Question: >
<URL>
Is there a way to know what other apps have been installed in an iPhone or other iOS devices?. I know that all ios apps are sandboxed so this may be impossible on a non-jailbroken device. but there is an App can do that.!not jailbroken (see image), How can it know all the apps I have installed?

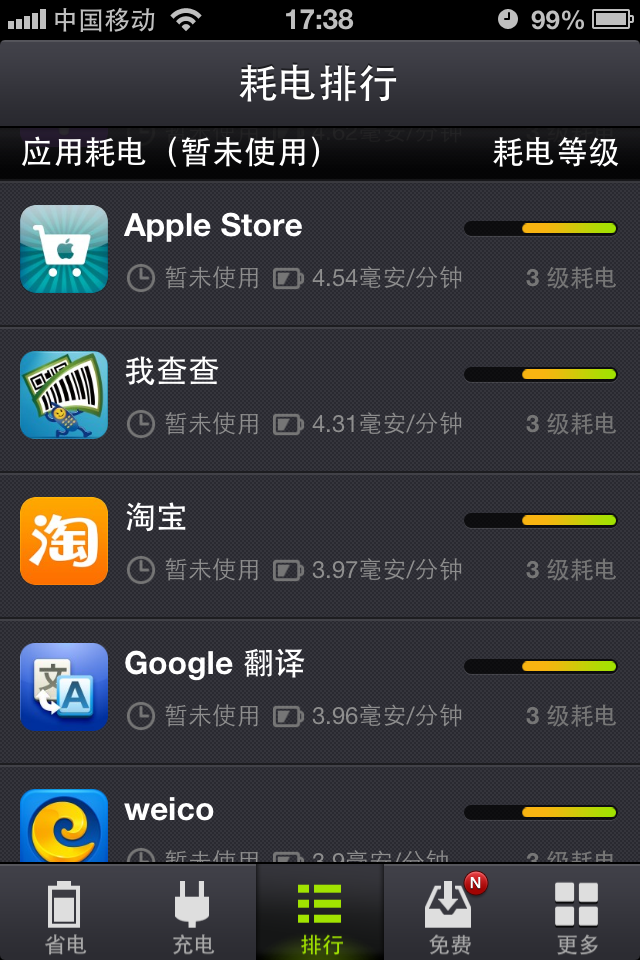
Answer: I am using iHasApp framework for my projects, and it works fine. You can get the code <URL>.